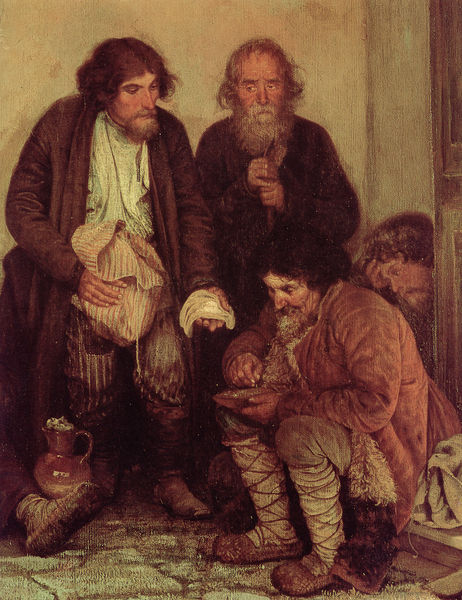
Titel: Der Landtag speist (Mittagsmahl des Semstwo)
Künstler: Grigori Grigorjewitsch Mjassojedow
Institution: Moskau, Staatliche Tretjakow Galerie
Schlagwörter: gemälde, mann, menschen, braun, haar, männer, raum, straße, tür, blick, haus, tuch, leute, alt, bart, bärte, flasche, hose, trinken, wand, arm, bärtig, falten, schale, stein, bild, öl, boden, haare, mantel, drei, personen, sack, stock, kanne, krug, ton, vase, schuhe, ölgemälde, essen, wein, faltenwurf, vier, bier, beutel, biedermeier, schnürschuhe, bettler, suppe, erbsen, tonvase, männser, 3, 19. jahrhundert, 4, bettlelr, zersaust